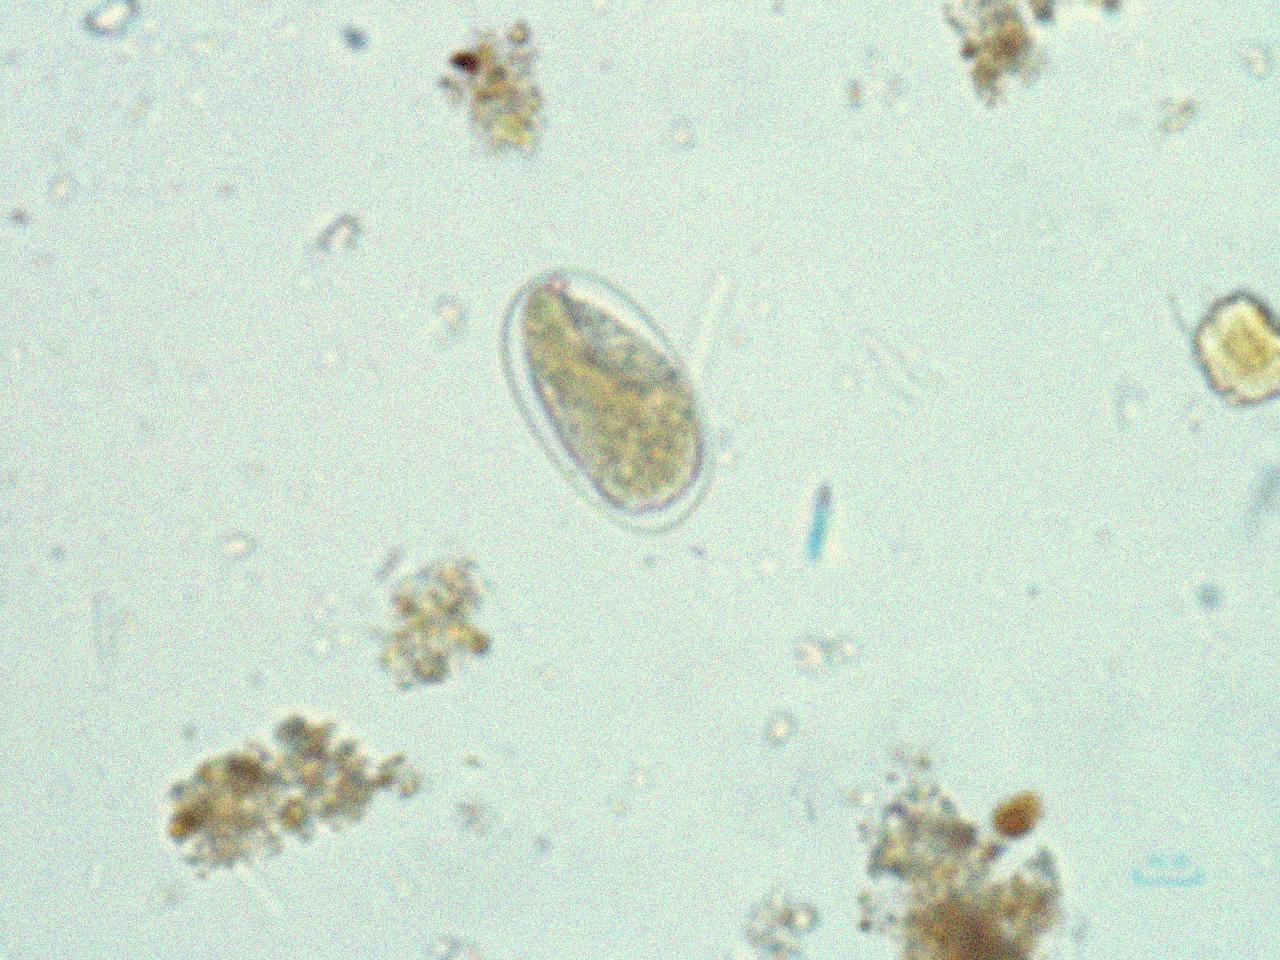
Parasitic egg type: Hookworm egg